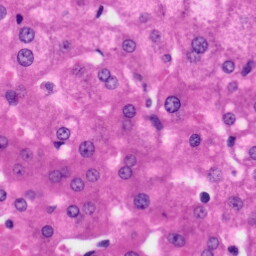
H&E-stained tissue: Liver